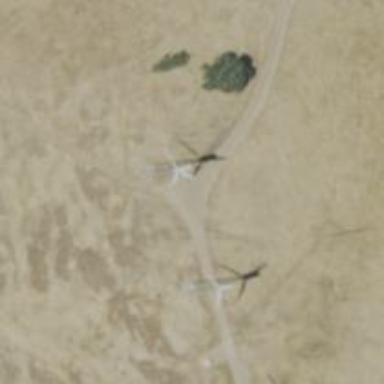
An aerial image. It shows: Wind turbine generator made by Vestas.